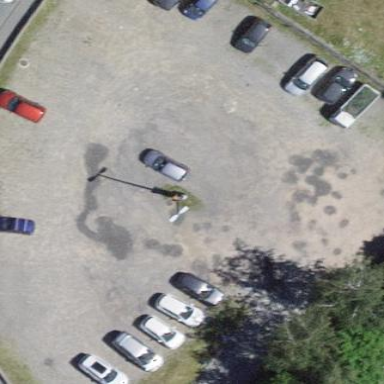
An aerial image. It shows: Parking area with surface.